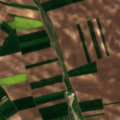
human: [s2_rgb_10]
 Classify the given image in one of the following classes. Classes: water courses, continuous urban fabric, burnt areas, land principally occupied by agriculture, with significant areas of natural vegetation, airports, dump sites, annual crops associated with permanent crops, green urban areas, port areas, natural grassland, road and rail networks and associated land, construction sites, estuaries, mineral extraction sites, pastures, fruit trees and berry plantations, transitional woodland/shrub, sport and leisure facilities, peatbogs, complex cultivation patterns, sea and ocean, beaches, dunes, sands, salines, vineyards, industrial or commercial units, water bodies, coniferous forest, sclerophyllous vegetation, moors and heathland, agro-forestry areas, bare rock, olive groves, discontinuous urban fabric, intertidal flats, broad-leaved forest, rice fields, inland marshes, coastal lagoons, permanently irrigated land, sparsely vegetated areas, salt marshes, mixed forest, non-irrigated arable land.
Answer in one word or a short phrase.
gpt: non-irrigated arable land, land principally occupied by agriculture, with significant areas of natural vegetation